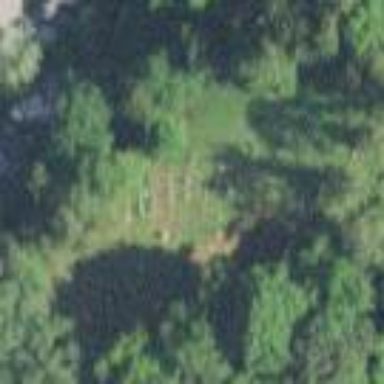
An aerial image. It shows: Cemetery or graveyard.